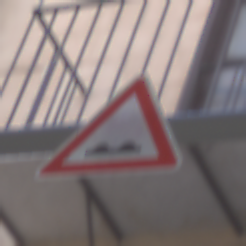
Verkehrszeichen: UnebeneFahrbahn
Umgebung: Outdoor, Urban
Tageszeit: MorningAfternoon
Wetter: PartlyCloudy
Licht: Natural
Jahreszeit: NotSpecified
Kontrast: MediumContrast